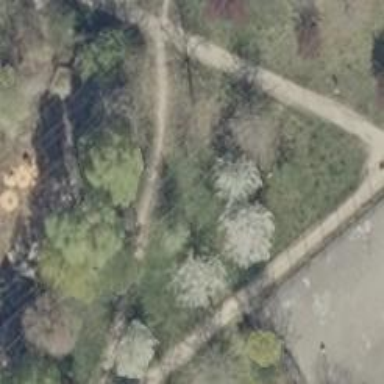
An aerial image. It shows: Ground path.